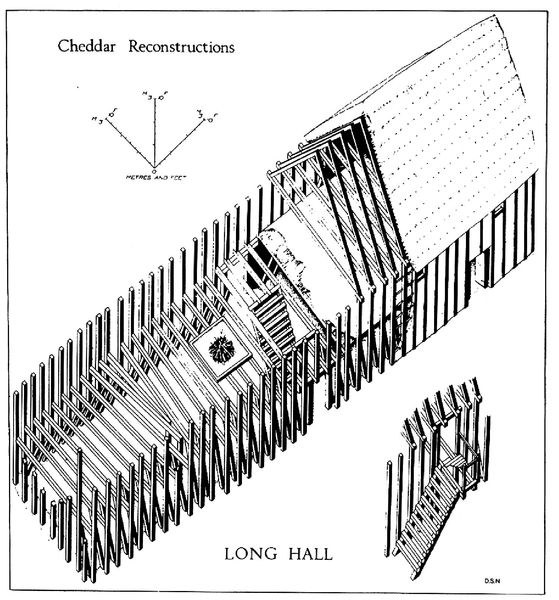
Titel: Cheddar, Lageplan Grabungsbefunde (Periode 1)
Standort: Cheddar (EU - GB - England)
Schlagwörter: feuer, weiß, holz, pfeiler, schwarz, skizze, säulen, tür, zeichnung, dach, gebäude, haus, zaun, wand, architektur, lang, pfähle, hütte, england, schrift, latten, saal, leiter, treppe, detail, aufgang, balken, halle, pfosten, keller, offen, stangen, buch, druck, schwarz weiss, seite, dachstuhl, langhaus, neu, gedeckt, handwerk, schreiner, hammer, struktur, konstruktion, stall, fachwerk, sparren, etagen, plan, käse, träger, englisch, latte, pflöcke, bauen, dachbalken, rekonstruktion, wikinger, feuerstelle, aufbau, aufriss, bauzeichnung, bauplan, winkel, anleitung, dachkonstruktion, zirkel, steinzeit, germanen, cheddar, englslich, feuerplatz, long hall, reconstructions, dachsparren, cheddar reconstructions